Question: I have installed wooCommerce plugin in WordPress, then activated the "Twenty Thirteen" theme and have added 4 products.
Does anybody please know how to fix the problem, that the products are show too close and their "Add to basket" labels overlap (at least in Russian language, here <URL>?

I have tried different widget configurations, like removing the basket from the right side - this doesn't help.
If needed, I'm comfortable with editing JS, CSS and PHP files - but don't know WordPress well.
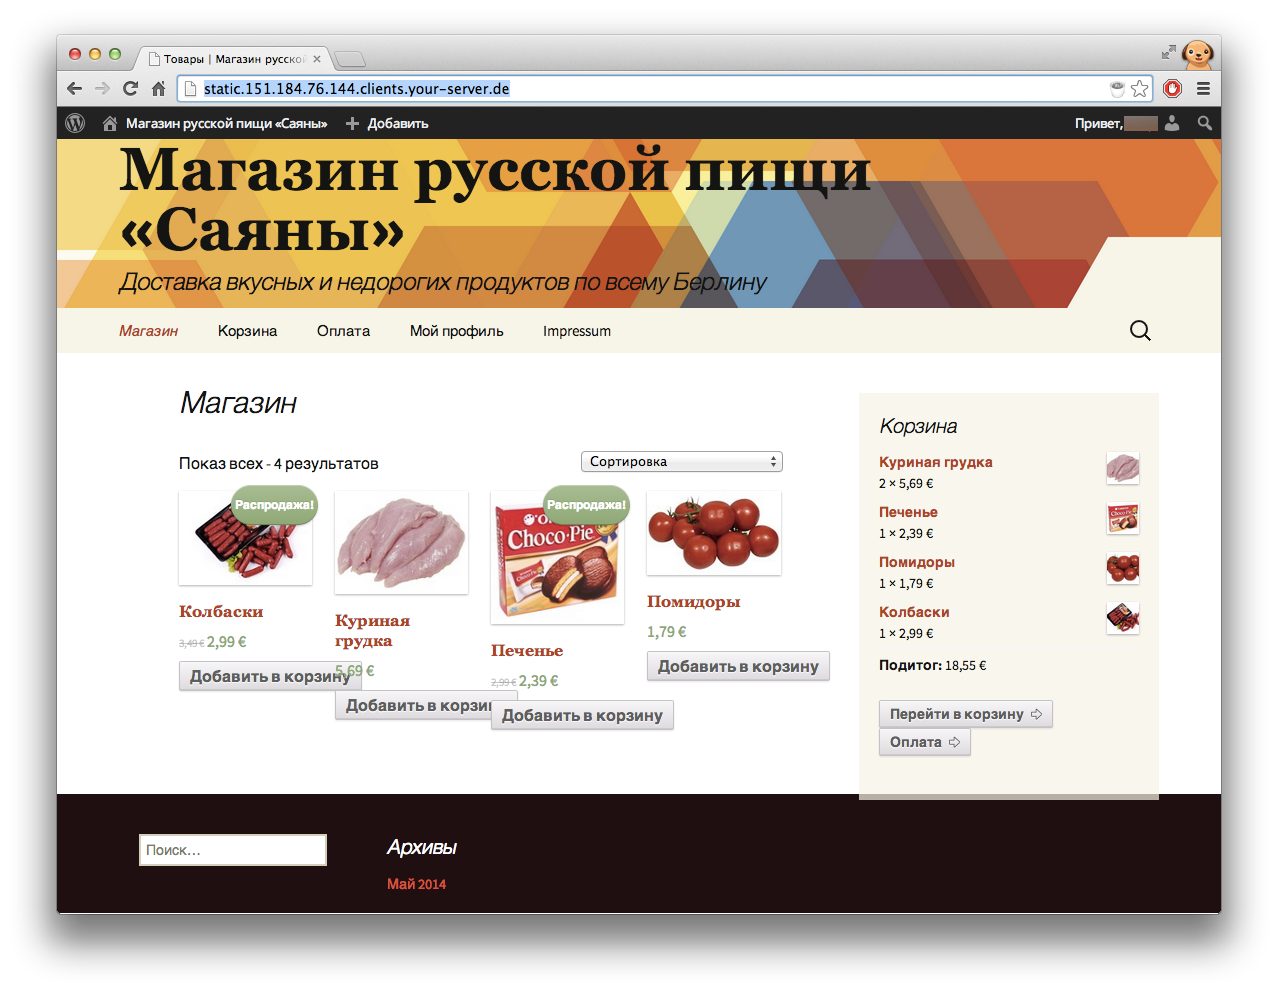
Answer: There are many ways that you could fix this layout issue, but here's a quick fix for you.
Add this to your css:
'''
.woocommerce ul.products li.product, .woocommerce-page ul.products li.product {
min-width: 220px;
}
'''
This isn't a perfect solution, and a look at your actual image sizes and desired output would help to make this work better, but this will fix your issue.
Another possible solution is to use the shortcode in the template file for your shop and limit the output to 3 columns.
'''
<?php echo do_shortcode('[products ids="1, 2, 3, 4, 5" columns="3"]');?>
'''
As mentioned in another answer, to directly change the number of columns without creating a custom template for the shop page:
'''
add_filter( 'loop_shop_columns', function() { return 3; } );
'''
Add this to your functions.php file within your theme.